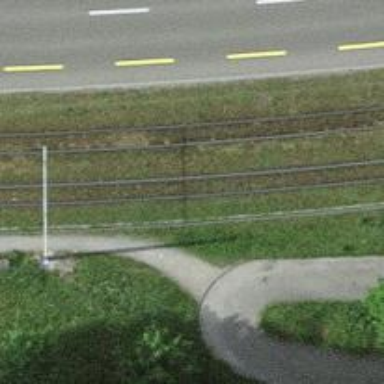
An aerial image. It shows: Path surfaced with fine gravel.